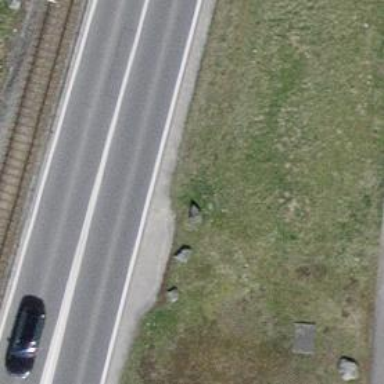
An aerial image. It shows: Grass track with grade 5 tracktype.